Question: I'm trying to code in HTML5, my '<header>' has 3 sections: e.g. '<div id="topHeader">', '<nav>' & '<div id="mainHeader">'
The '<topHeader>' and '<nav>' have seperate background colours spanning the width of the viewport (100%).
I would really appreciate some help in the best way to code what I'm trying to do, as I can't figure it out, and also I want to do it the most efficient way.

It is an existing website, and this is pretty much the way it was done. I would like to wrap the 3 sections into a 'header' tag though. Not sure if I should make the 'header' tag full width?
'''
<div id="topHeader">
<div class="contentArea">
</div><!-- e contentArea -->
</div><!-- e topHeader -->
<div id="mainmenu">
<div class="contentArea">
</div><!-- e contentArea -->
</div><!-- e menu -->
<div id="header">
<div class="contentArea">
</div><!-- e contentArea -->
</div><!-- e header -->
#topHeader {background-color: #9c140a;}
#topHeader .contentArea {width: 990px;}
#mainmenu {background:#b1140b;}
#mainmenu .contentArea {width:990px;}
#header .contentArea {width: 990px;}
'''
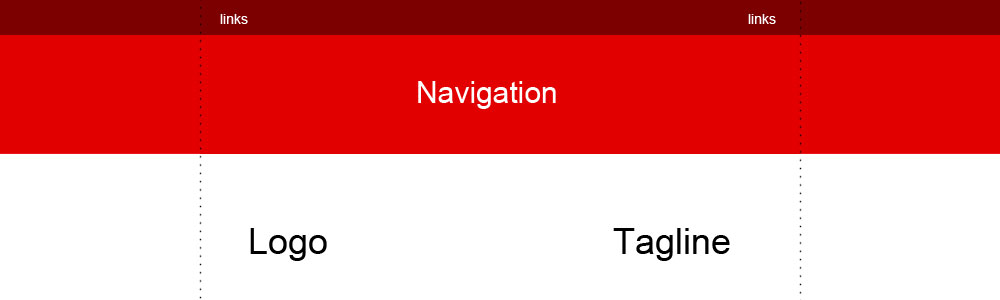
Answer: Okay, I have something like what you want, though it's obviously not exactly like your image because it lacks content to fill it up.
'''
<html>
<body>
<div class="topHeader">
<p>Test</p>
</div>
<nav>
<a href="http://google.com">Google Link</a>
</nav>
<div class="mainHeader">
<p>Test. Lots 'o Text. Test. Lots 'o Text. Test. Lots 'o Text. Test. Lots 'o Text. Test. Lots 'o Text. Test. Lots 'o Text. Test. Lots 'o Text. Test. Lots 'o Text. Test. Lots 'o Text. Test. Lots 'o Text. Test. Lots 'o Text. Test. Lots 'o Text. Test. Lots 'o Text. Test. Lots 'o Text. Test. Lots 'o Text. Test. Lots 'o Text. Test. Lots 'o Text. Test. Lots 'o Text. Test. Lots 'o Text. Test. Lots 'o Text. Test. Lots 'o Text. Test. Lots 'o Text. Test. Lots 'o Text. Test. Lots 'o Text. Test. Lots 'o Text. Test. Lots 'o Text. Test. Lots 'o Text. Test. Lots 'o Text. Test. Lots 'o Text. Test. Lots 'o Text. </p>
</div>
</body>
</html>
'''
and
'''
.topHeader {
background-color: DarkRed;
width:100%;
}
.topHeader a.left {
margin-left:10%;
}
.topHeader a.right {
float:right;
margin-right:10%;
}
nav {
clear:both;
background-color: red;
width:100%;
}
.mainHeader {
width:80%;
margin-left: auto;
margin-right: auto;
}
.mainHeader p {
border: dotted;
}
nav a {
margin-left: 10%;
}
'''
The result: <URL>